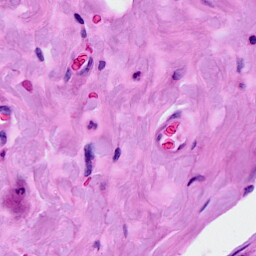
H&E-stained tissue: Breast